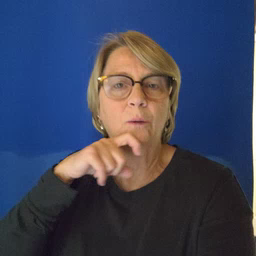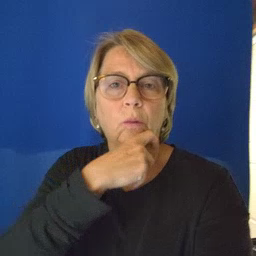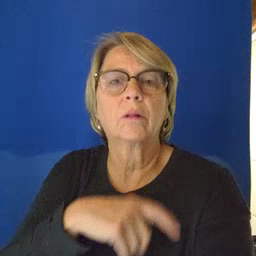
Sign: cereal